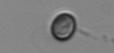
Label: flagellate